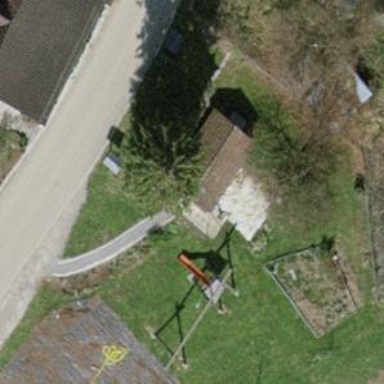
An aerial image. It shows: Brown bench in the vicinity.